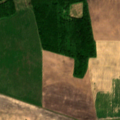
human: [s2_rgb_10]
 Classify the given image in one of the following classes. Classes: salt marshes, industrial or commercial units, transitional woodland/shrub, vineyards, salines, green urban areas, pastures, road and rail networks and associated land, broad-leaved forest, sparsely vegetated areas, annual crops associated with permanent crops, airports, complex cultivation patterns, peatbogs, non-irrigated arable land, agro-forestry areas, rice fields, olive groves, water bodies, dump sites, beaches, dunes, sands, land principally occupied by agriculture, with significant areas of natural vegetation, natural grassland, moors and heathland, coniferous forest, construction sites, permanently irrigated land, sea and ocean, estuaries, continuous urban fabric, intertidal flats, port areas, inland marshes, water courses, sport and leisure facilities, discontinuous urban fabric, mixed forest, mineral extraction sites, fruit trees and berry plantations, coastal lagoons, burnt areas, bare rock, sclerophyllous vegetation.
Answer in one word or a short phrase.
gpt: non-irrigated arable land, broad-leaved forest